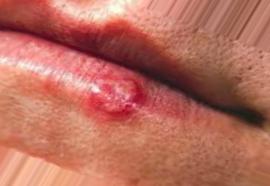
Condition: Mouth Ulcer